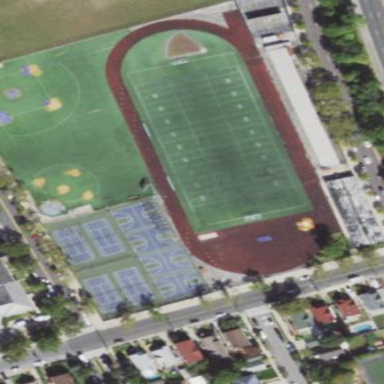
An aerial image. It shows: Pitch for American football.